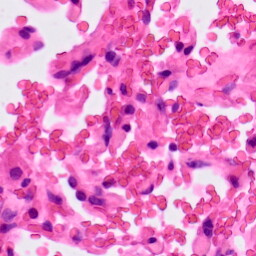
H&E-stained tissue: Lung